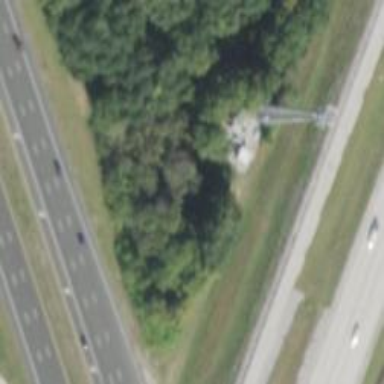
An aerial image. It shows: Man-made mast used for communication purposes.